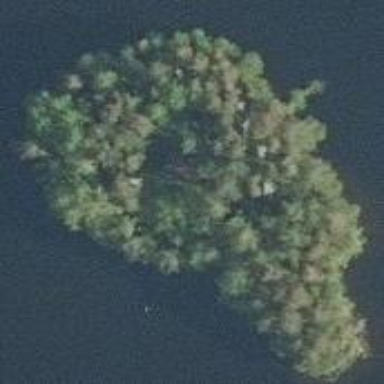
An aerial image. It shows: Island.